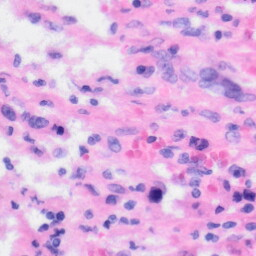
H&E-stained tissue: Liver